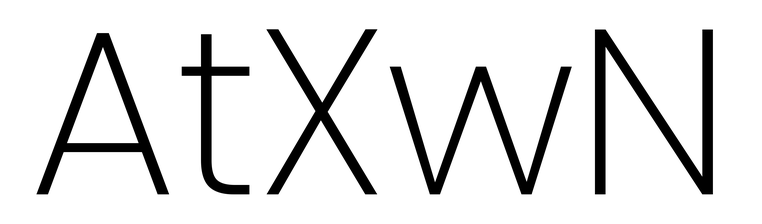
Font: Poppins-ExtraLight